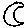
Label: moon